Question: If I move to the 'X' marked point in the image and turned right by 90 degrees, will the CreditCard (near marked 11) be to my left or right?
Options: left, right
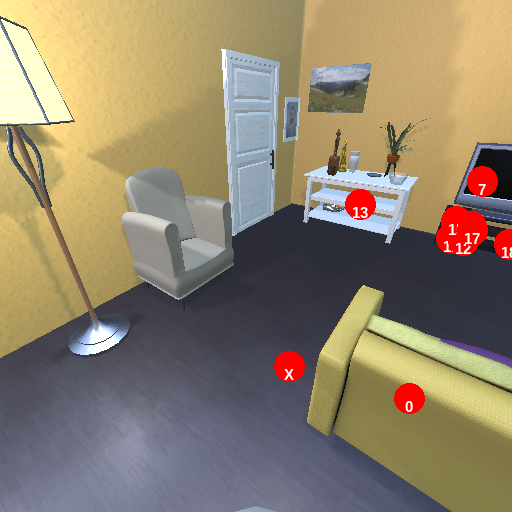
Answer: left